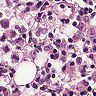
Metastatic tissue present: yes